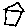
Label: house